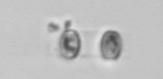
Label: Skeletonema